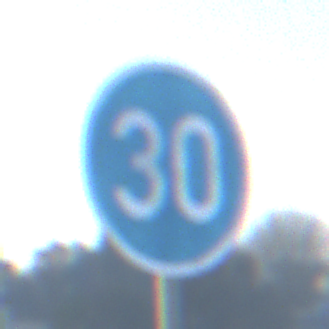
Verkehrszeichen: VorgeschriebeneMindestgeschwindigkeit
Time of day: Dawn
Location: Outdoor (Nature)
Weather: Clear
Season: NotSpecified
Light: Natural